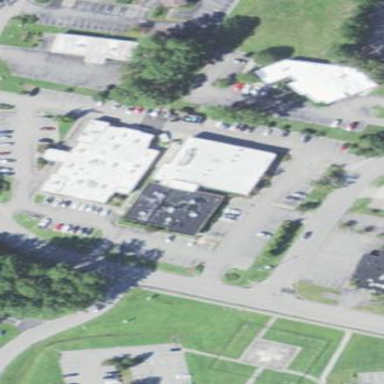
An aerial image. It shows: Building.